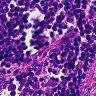
Metastatic tissue present: no